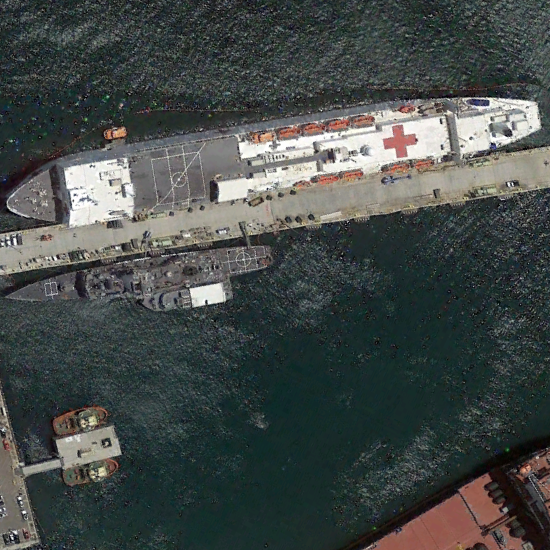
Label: Medical_ship